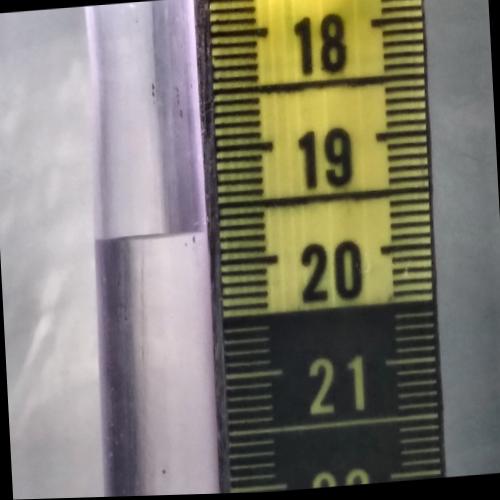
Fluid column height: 19.7 cm